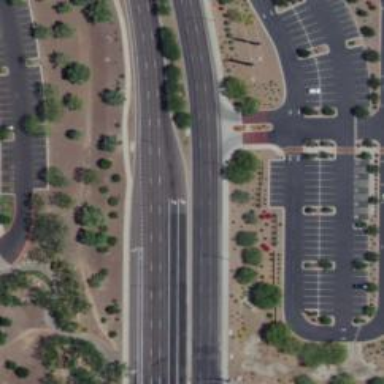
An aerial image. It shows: Secondary road with asphalt surface.